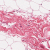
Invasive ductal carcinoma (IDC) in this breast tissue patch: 0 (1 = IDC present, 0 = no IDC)